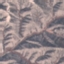
Land use / land cover: HerbaceousVegetation